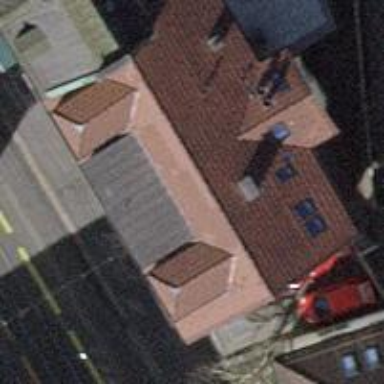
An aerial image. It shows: Restaurant.